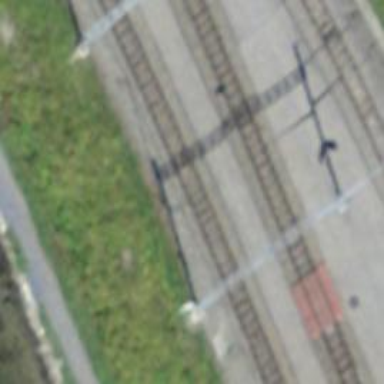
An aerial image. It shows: Close-up of railway platform edge.